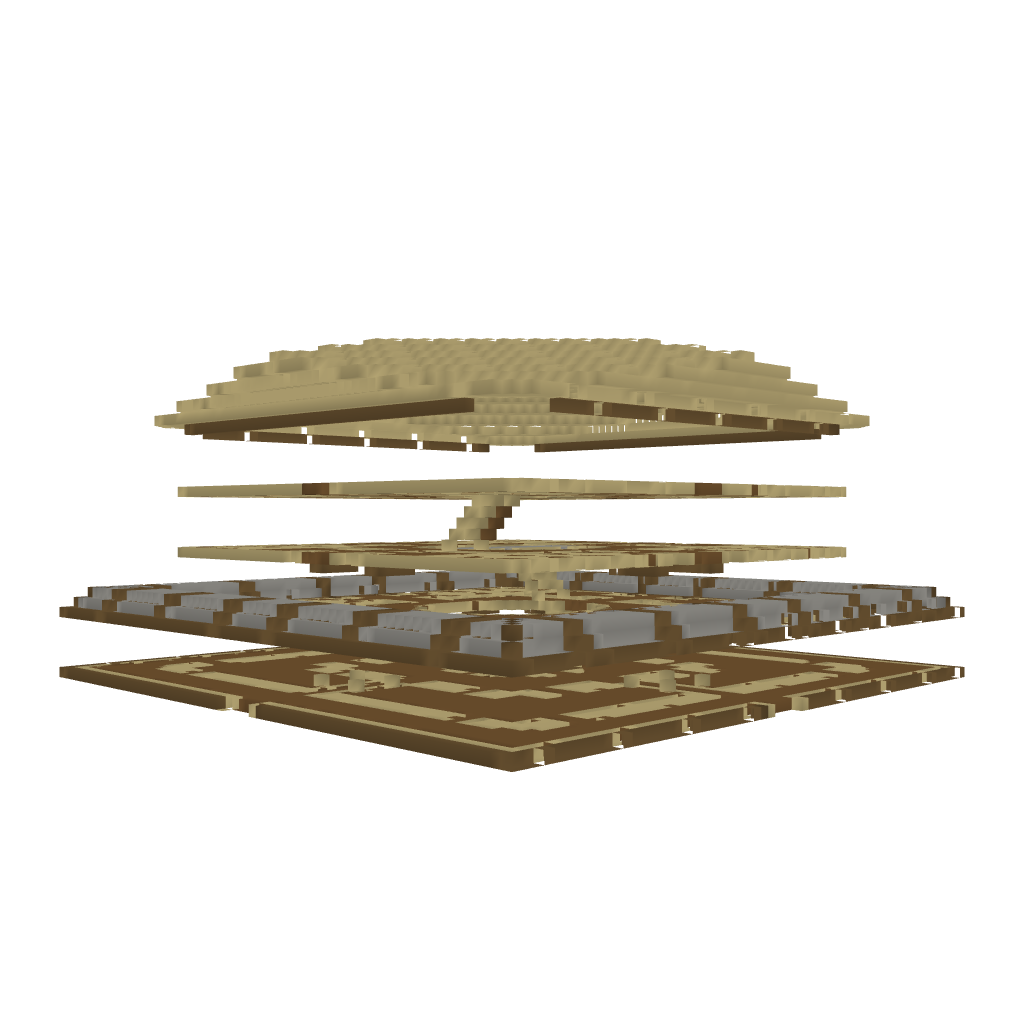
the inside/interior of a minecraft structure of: RCSys - Wooden Store 64x64x33